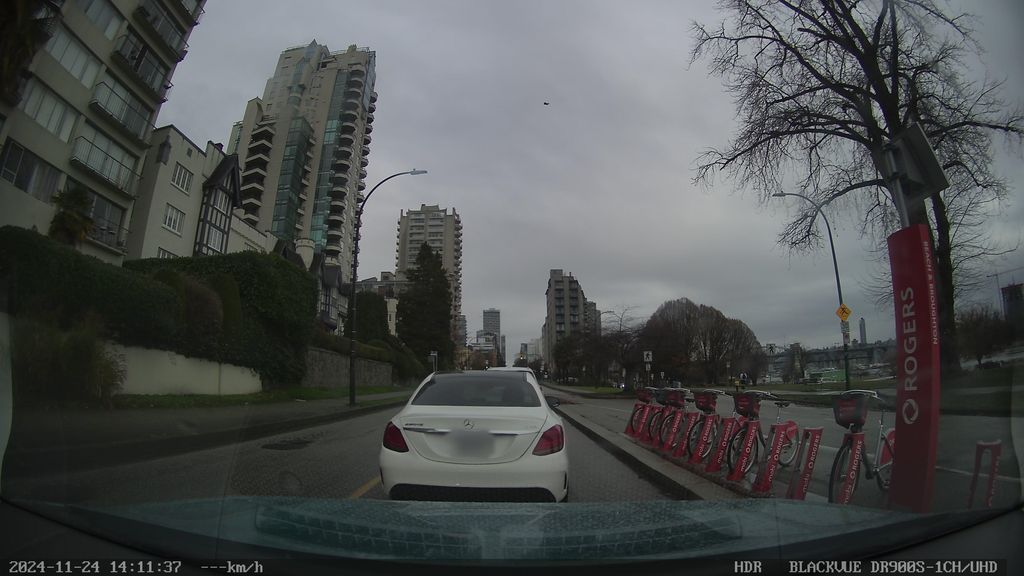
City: vancouver